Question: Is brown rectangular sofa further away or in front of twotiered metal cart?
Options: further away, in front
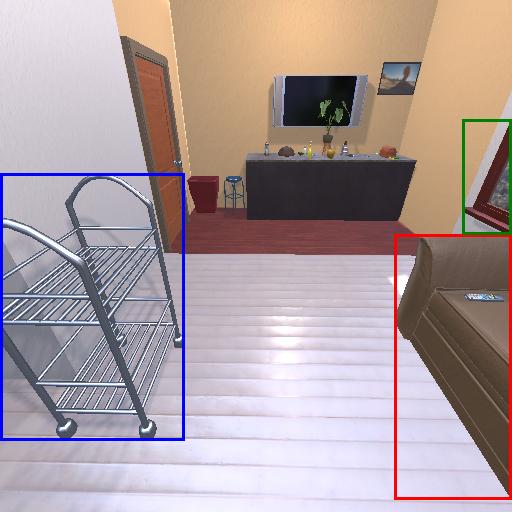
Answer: further away